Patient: sex M, age 64
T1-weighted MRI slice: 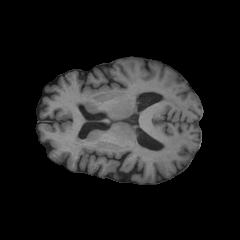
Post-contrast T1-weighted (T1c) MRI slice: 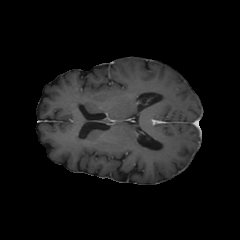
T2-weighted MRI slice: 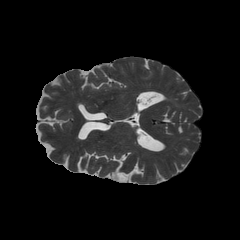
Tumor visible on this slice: no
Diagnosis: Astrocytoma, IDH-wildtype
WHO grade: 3